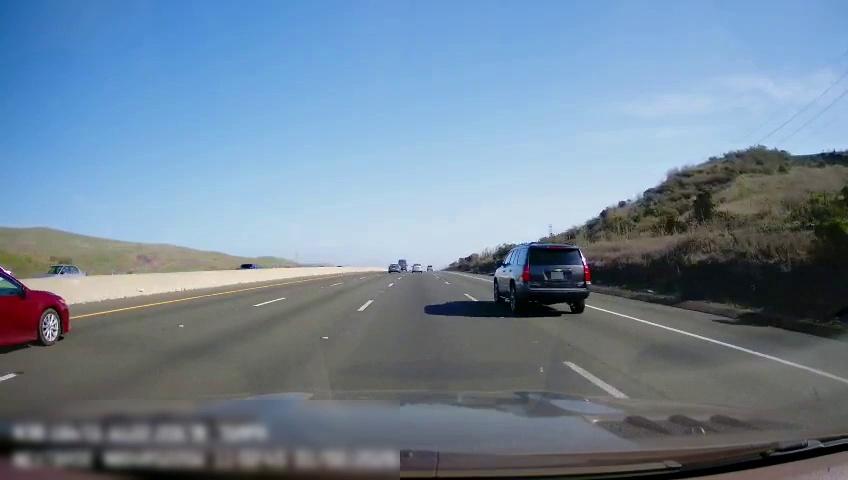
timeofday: Day
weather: Sunny
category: Drivable Space
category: Vehicles | Car
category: Vehicles | SUV
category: Vehicles | Car
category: Vehicles | Van
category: Vehicles | Car
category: Vehicles | Car
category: Vehicles | Car
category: Lanes | Alternate Lane
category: Lanes | Alternate Lane
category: Lanes | Alternate Lane
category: Lanes | Current Lane
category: Lanes | Alternate Lane